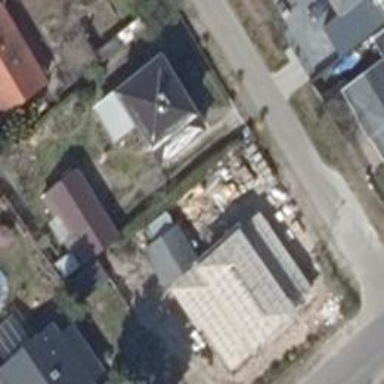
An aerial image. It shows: Detached building with hipped roof.